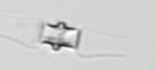
Label: Chaetoceros_didymus